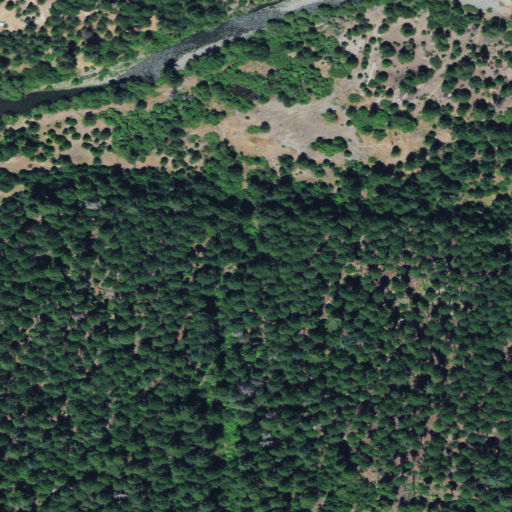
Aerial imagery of valley in California named Timber Gulch containing evergreen forest, shrub, and mixed forest